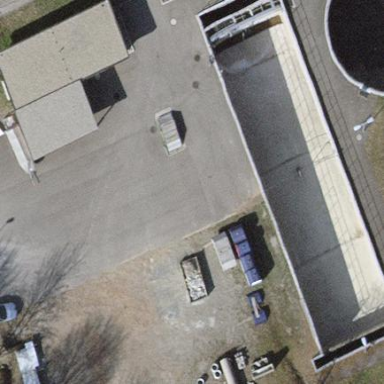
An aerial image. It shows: View of wastewater plant.